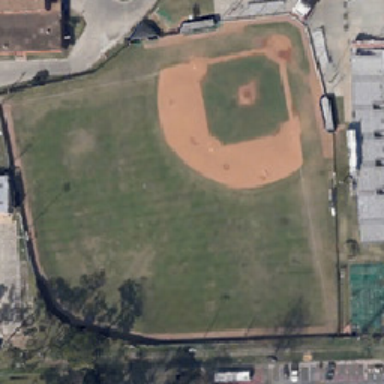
We can see the parking lot and some buildings around the baseball field .